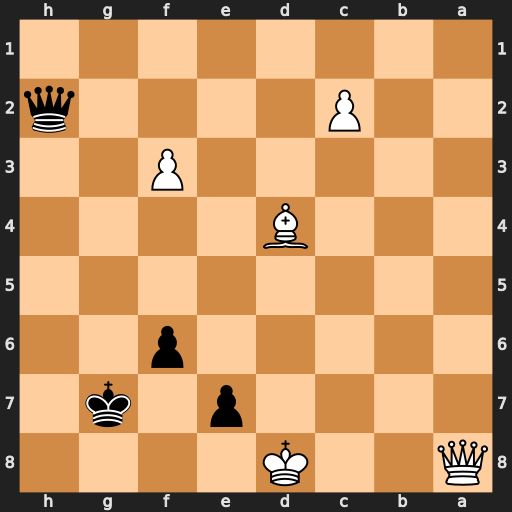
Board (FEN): Q2K4/4p1k1/5p2/8/3B4/5P2/2P4q/8
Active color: b
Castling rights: -
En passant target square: -
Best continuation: Qh8+ Kc7 Qxa8